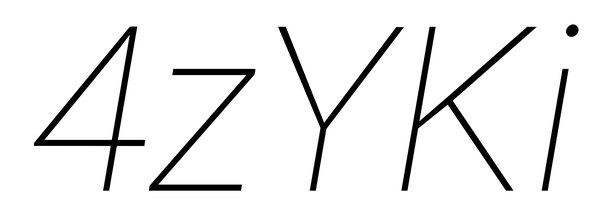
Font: Roboto-Italic_Thin_Italic